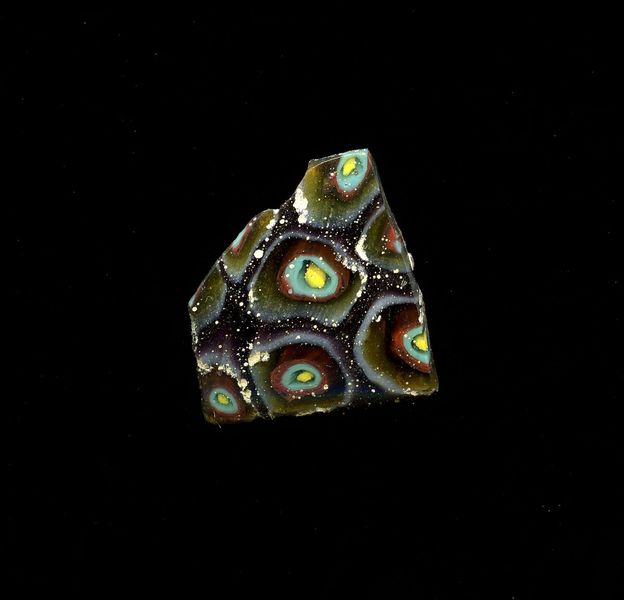
Titel: Fragment eines Gefäßes
Standort: Hamburg
Institution: Museum für Kunst und Gewerbe Hamburg
Schlagwörter: glas, antike, technik, kaiserzeit, aufbewahrung, blumenornamente, gefäß, behälter, frühe kaiserzeit, prinzipat, römische, millefiori, mittlere, späte